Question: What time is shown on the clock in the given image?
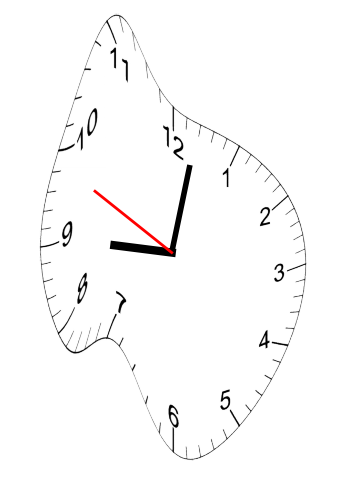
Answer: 09:01:49